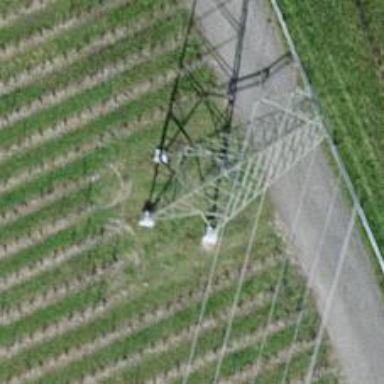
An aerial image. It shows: Lattice structure tower used for power transmission.